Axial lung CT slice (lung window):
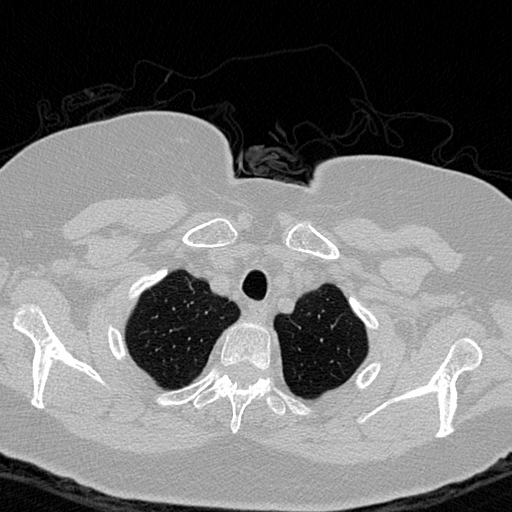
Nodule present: no